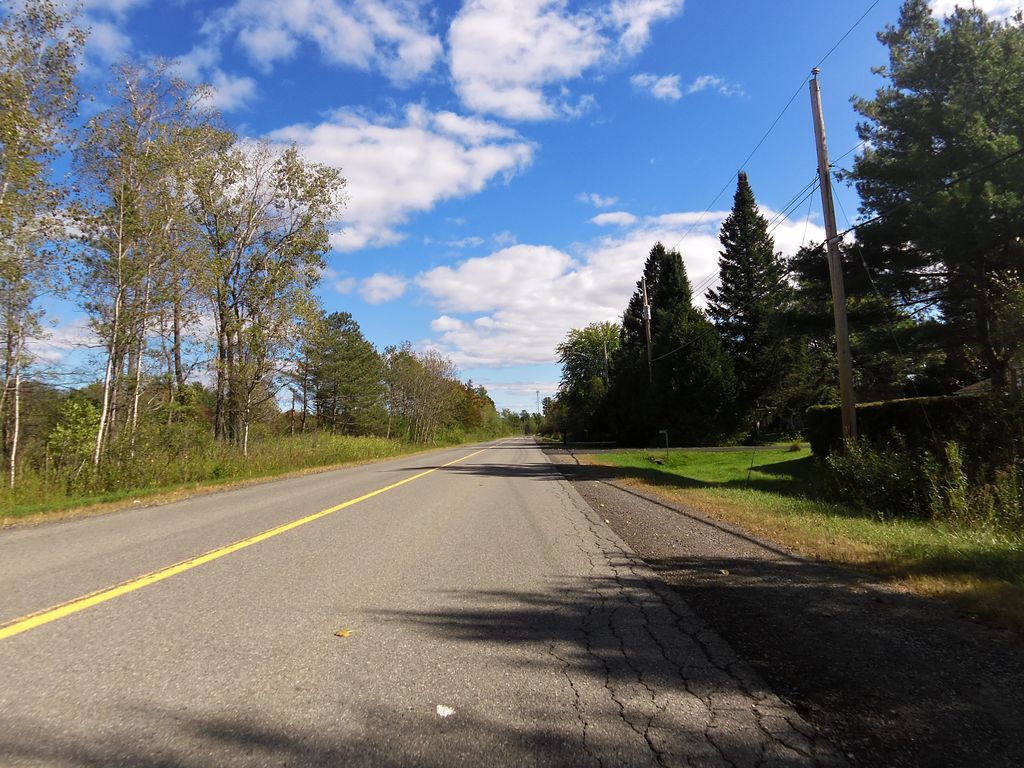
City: ottawa-gatineau